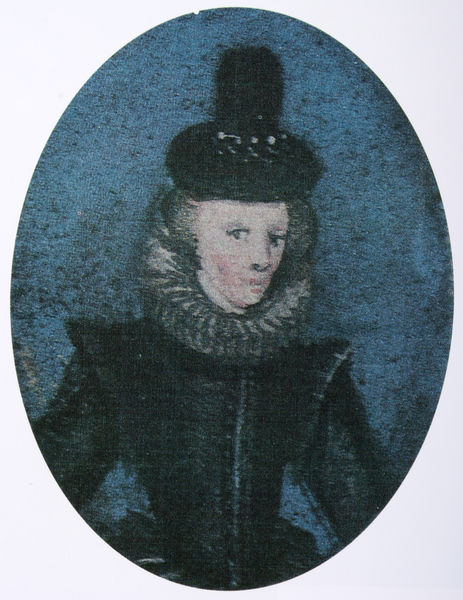
Titel: Selbstbildnis
Künstler: Esther Inglis
Standort: Edinburgh
Institution: National Library of Scotland
Schlagwörter: blau, gemälde, kopf, weiß, aquarell, brust, frau, frisur, hell, hintergrund, hut, kleid, mund, nase, schwarz, zeichnung, blick, dame, malerei, zylinder, alt, arm, arme, augen, band, gesicht, kragen, ärmel, bild, bildnis, halskrause, portrait, porträt, auge, haare, kostüm, adel, england, kinn, lippen, renaissance, rosa, schulter, schultern, oval, rund, tondo, hellblau, taille, wangen, mieder, witwe, schmal, knöpfe, oberkörper, hoch, betrachter, tusche, spanisch, medaillon, links, acryl, koloriert, krause, nasenloch, halbprofil, portät, krage, korsett, königlich, kröse, miniatur, maria stuart, lady, fau, lunette, aristokratie, mühlradkragen, lid, gemme, lidschatten, nasde, königshaus, auge betrachter blickt, bleich ärmel hintergrund blau, eng geneigt wange backe rosa, schulterhn, perhaps pastel art, faded cobalt background, olde english garb